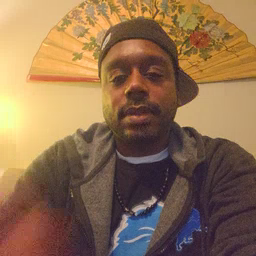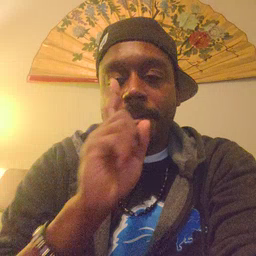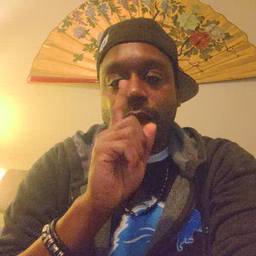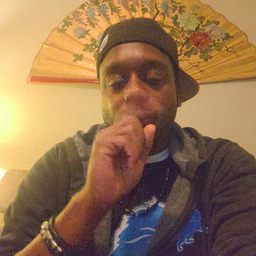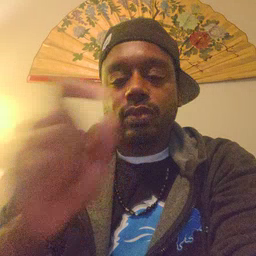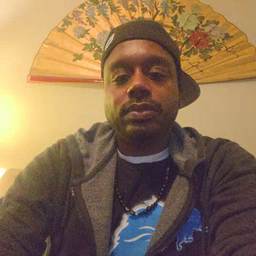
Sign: mouse